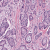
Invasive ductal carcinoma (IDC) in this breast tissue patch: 1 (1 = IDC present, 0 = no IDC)